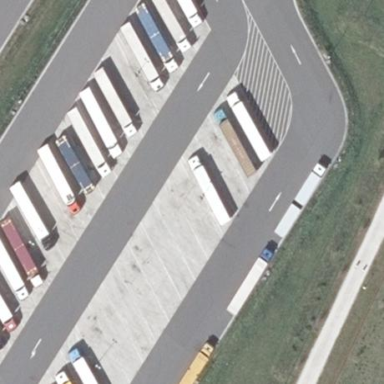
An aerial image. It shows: Parking area with surface.